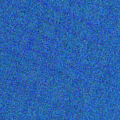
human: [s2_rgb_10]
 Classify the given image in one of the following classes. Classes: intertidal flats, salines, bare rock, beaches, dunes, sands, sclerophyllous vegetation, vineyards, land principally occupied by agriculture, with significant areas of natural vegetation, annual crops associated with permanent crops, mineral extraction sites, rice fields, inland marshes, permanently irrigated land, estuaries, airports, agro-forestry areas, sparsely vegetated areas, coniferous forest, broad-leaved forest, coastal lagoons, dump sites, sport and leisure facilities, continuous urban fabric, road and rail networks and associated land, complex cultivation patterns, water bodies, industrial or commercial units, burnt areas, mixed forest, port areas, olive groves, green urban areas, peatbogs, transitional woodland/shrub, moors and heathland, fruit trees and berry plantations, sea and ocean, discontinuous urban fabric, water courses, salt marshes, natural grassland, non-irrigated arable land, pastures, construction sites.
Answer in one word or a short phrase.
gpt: sea and ocean